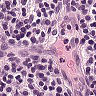
Metastatic tissue present: no